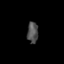
Tissue: lung
Cell type: Epithelial cells
Senescence score: 0.2365
Nuclear area (px): 224
Mean DAPI intensity: 79.96